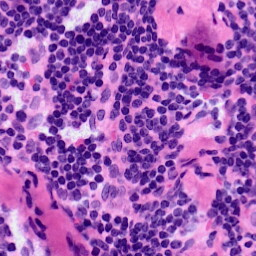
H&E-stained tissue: LymphNode